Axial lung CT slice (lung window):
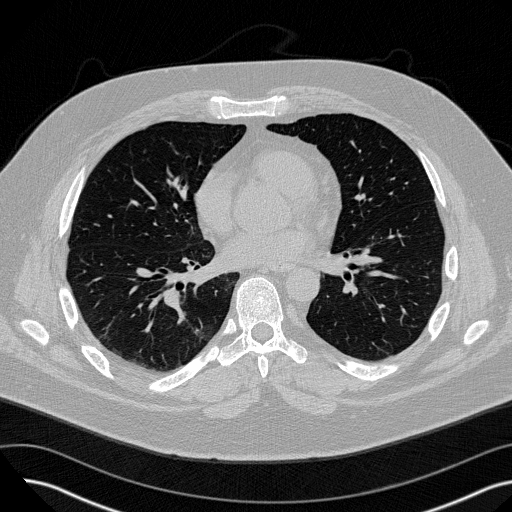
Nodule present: no